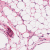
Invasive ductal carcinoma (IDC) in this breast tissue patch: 1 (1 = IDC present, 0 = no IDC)